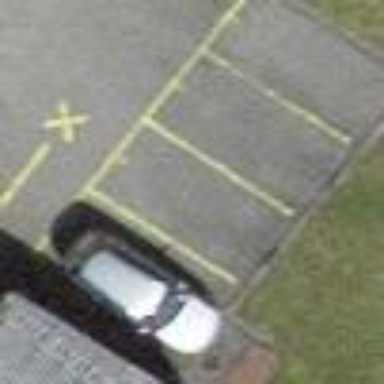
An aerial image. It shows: Parking area with surface.